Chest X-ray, AP view. Patient: 68 years old, sex M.
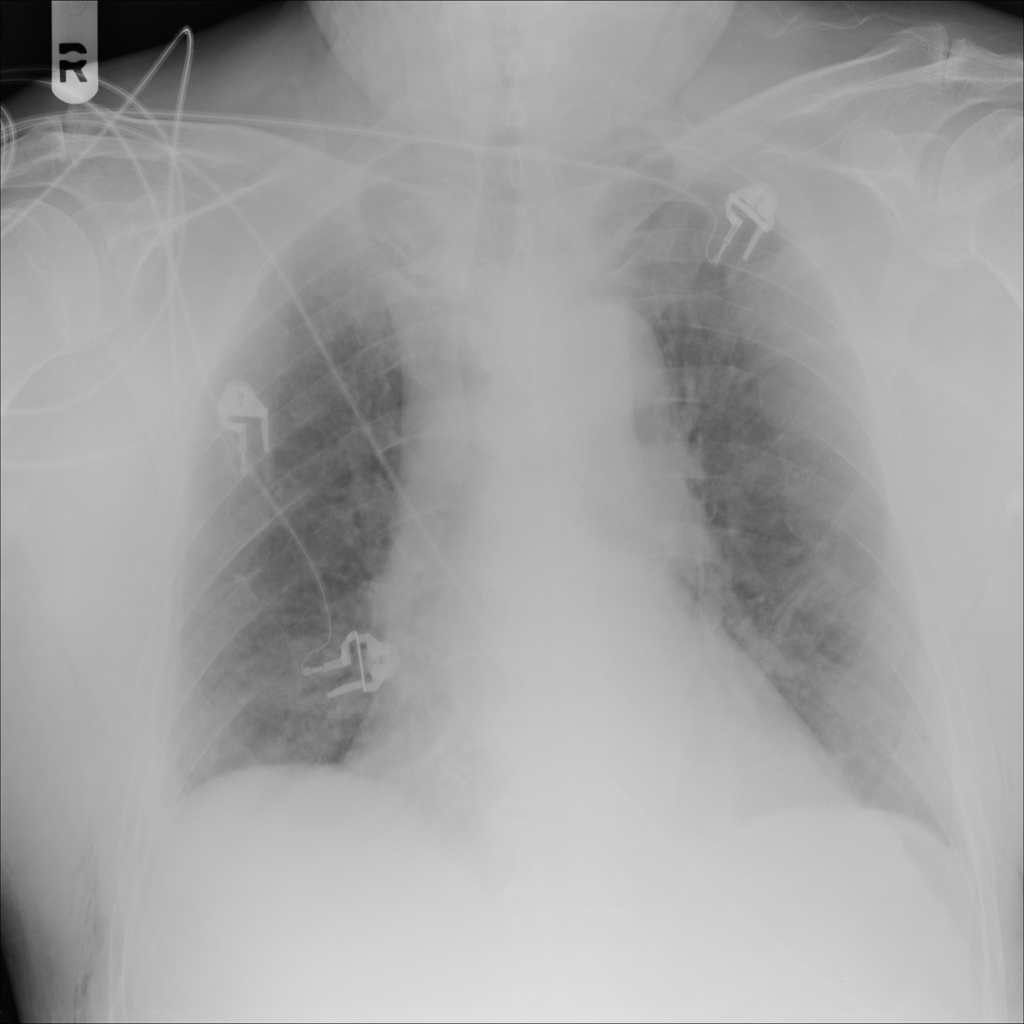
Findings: Infiltration